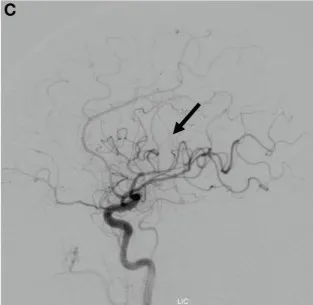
Assessment of initial injury from intracranial nail. (C) Lateral projection of a left internal carotid angiogram demonstrating nail positioning in the vicinity of a left M3 branch (nail head highlighted by black arrow), with no aneurysms, vessel occlusions/transections, or active extravasation.
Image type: radiology (x_ray)